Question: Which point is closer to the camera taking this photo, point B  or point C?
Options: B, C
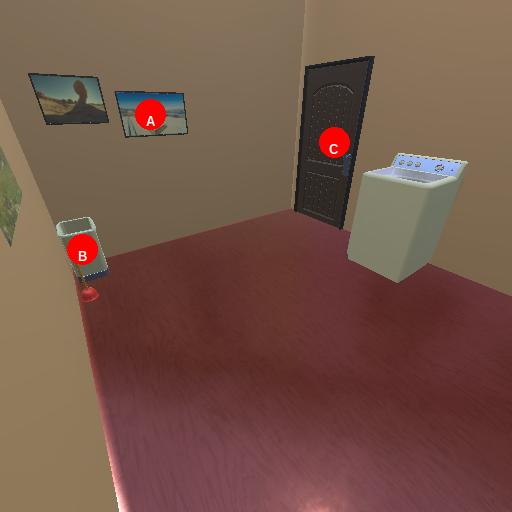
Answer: B